高二 · 代数
已知实数 $x, y$ 满足约束条件 $\left\{\begin{array}{l}x+y-2 \leq 0 \\ x-2 y-2 \leq 0, \\ x \geq 1\end{array}\right.$, 则目标函数 $z=\frac{y-2}{x+1}$ 的最小值为
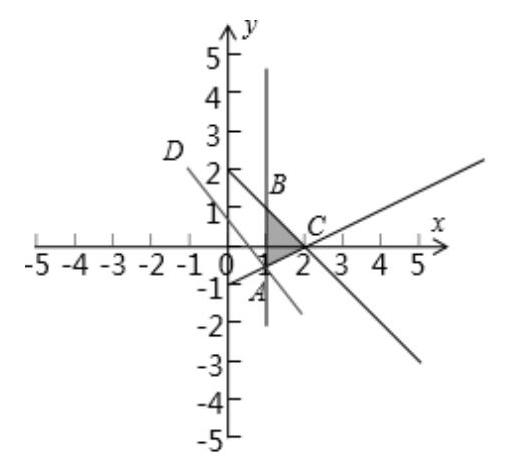
A. $-\frac{2}{3}$
B. $-\frac{5}{4}$
C. $-\frac{4}{3}$
D. $-\frac{1}{2}$
答案: B
解析: 作出不等式组对应的平面区域如图:

目标函数 $z=\frac{y-2}{x+1}$ 的几何意义为动点 $M(x, y)$ 到定点 $D(-1,2)$ 的斜率,当 $M$ 位于 $A\left(1,-\frac{1}{2}\right)$ 时, 此时 $D A$ 的斜率最小, 此时 $Z_{\text {min }}=\frac{-\frac{1}{2}-2}{1+1}=-\frac{5}{4}$.故选 B.